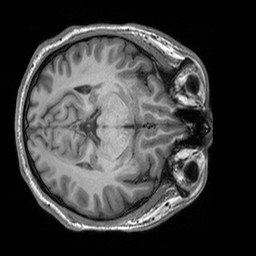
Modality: T1w
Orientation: axial
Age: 20
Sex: male
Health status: healthy
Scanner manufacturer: siemens
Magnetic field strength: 3 T
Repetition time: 2.3 s
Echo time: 0.00303 s